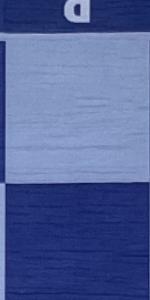
Label: Empty